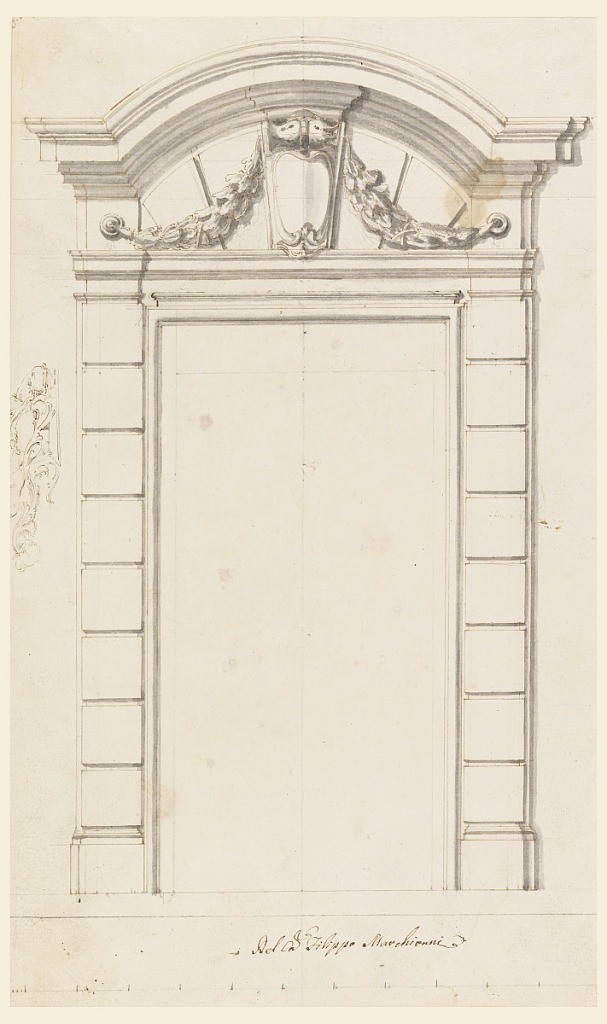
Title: Drawing
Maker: Filippo Marchionni, Italian, 1732–1805
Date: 18th century
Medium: Pen and ink, brush and gray watercolor on paper
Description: Architectural doorway.